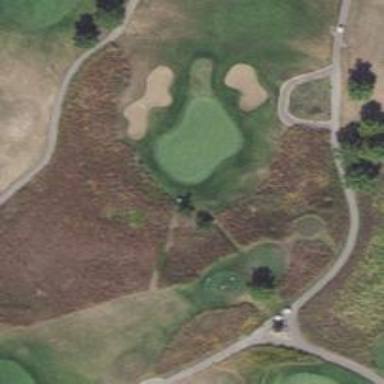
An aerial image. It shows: Golf hole.